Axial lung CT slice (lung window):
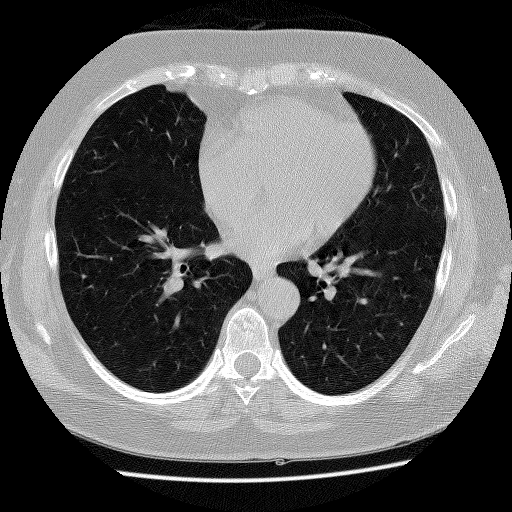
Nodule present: no